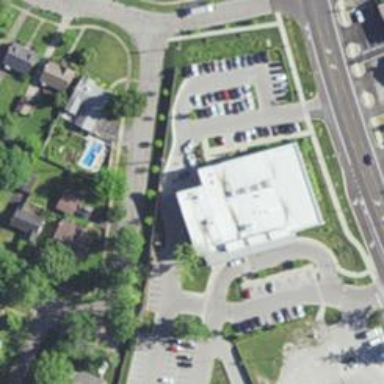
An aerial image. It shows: Healthcare clinic is depicted in the image.